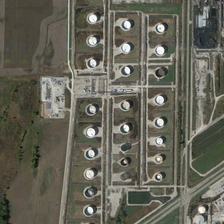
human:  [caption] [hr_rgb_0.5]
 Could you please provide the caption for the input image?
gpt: many storage tanks are near a large piece of meadow .

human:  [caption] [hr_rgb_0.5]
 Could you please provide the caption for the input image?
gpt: several while, circle tanks are arranged in this area neatly and orderly .

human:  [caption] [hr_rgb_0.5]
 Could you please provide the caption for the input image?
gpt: many storage tanks are near a large piece of meadow .

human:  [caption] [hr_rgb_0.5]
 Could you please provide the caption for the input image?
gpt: several while, circle tanks are arranged in this area neatly and orderly .

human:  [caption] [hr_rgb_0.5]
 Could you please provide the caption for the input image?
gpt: many storage tanks are near a large piece of meadow .